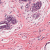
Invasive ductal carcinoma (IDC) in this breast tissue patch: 0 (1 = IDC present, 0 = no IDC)